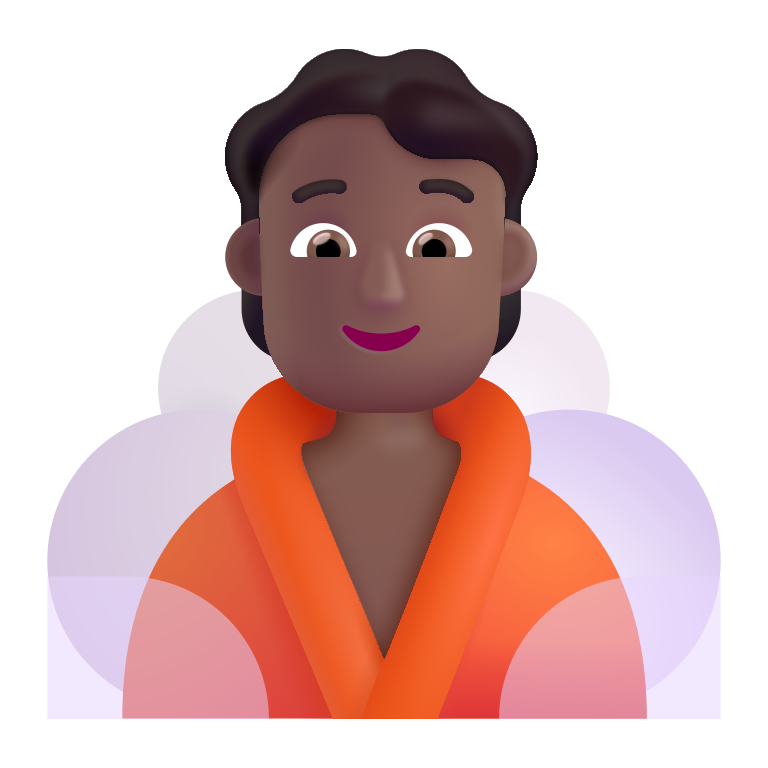
person in steamy room color  dark